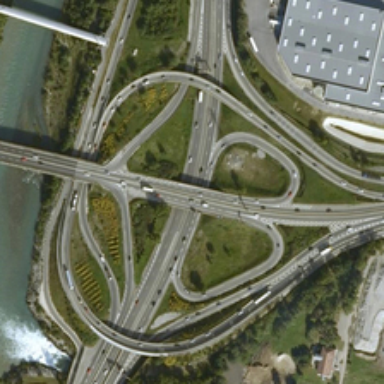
There is a bridge over the river .